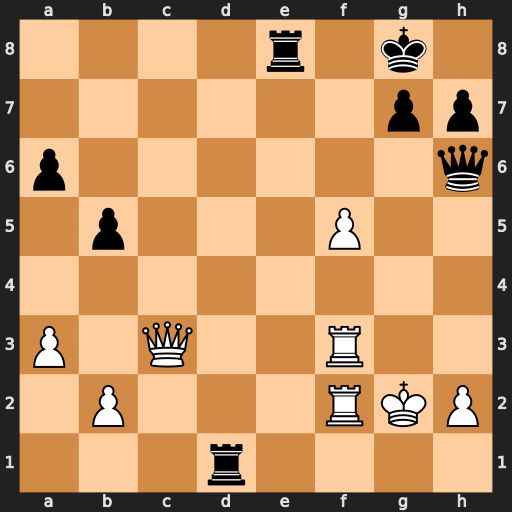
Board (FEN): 4r1k1/6pp/p6q/1p3P2/8/P1Q2R2/1P3RKP/3r4
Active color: w
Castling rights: -
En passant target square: -
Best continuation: Qb3+ Kh8 Qxd1